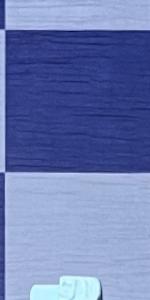
Label: Empty